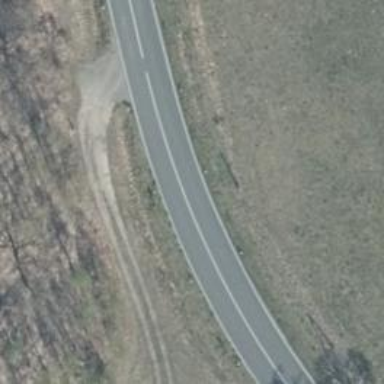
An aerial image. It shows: Secondary road with asphalt surface.